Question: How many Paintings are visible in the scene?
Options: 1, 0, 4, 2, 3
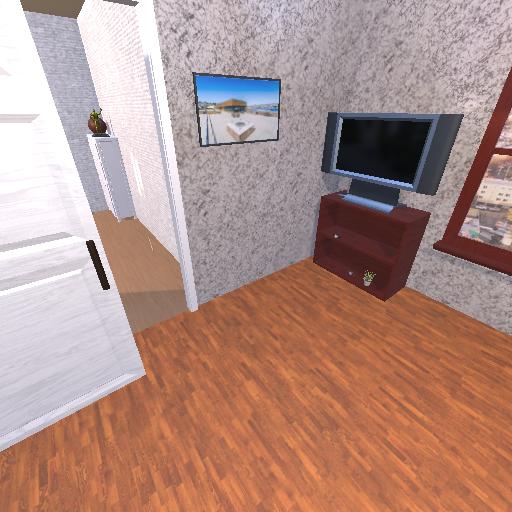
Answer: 1